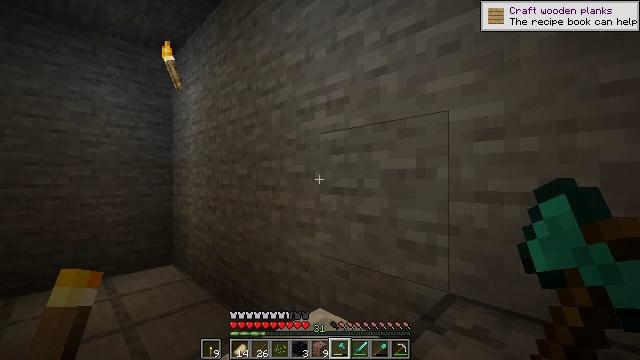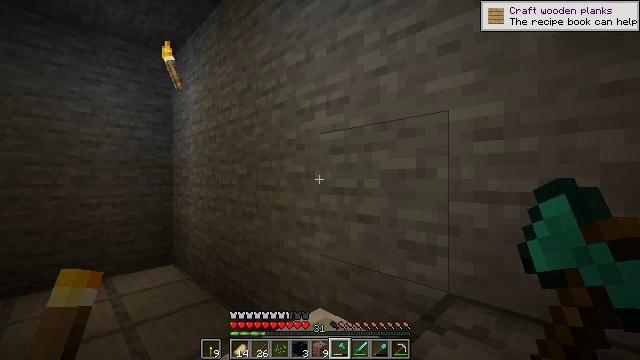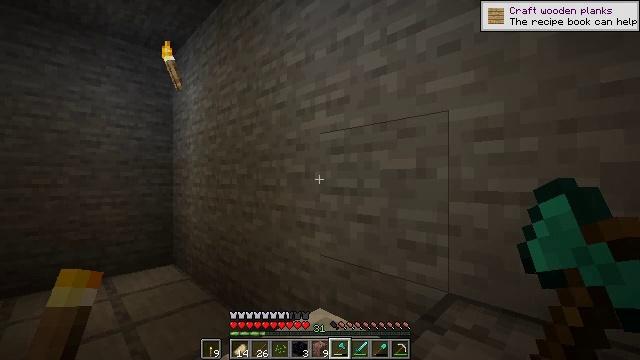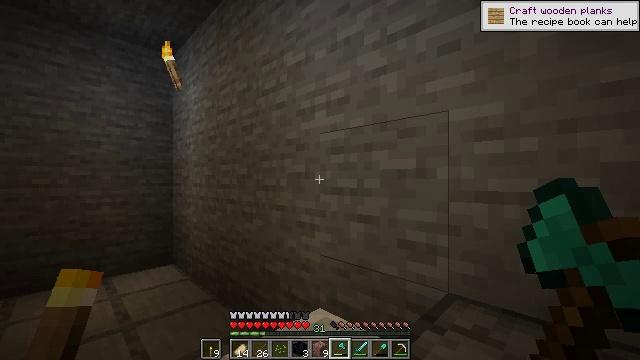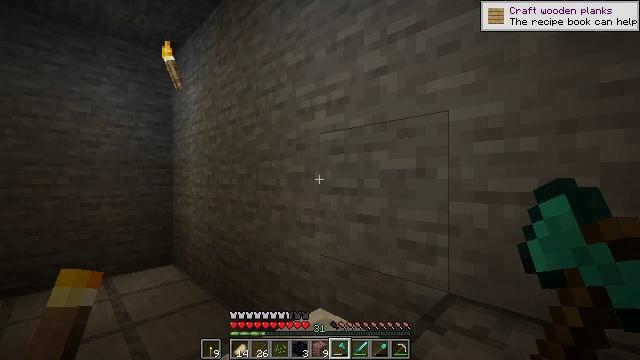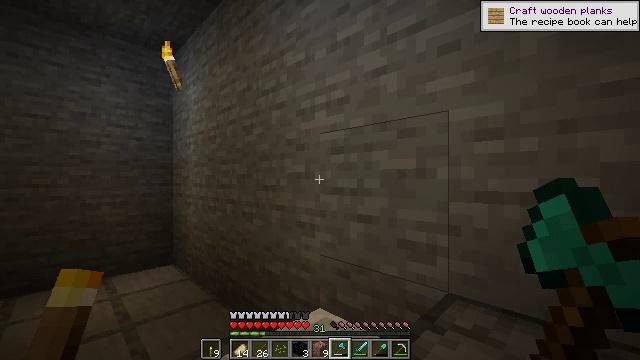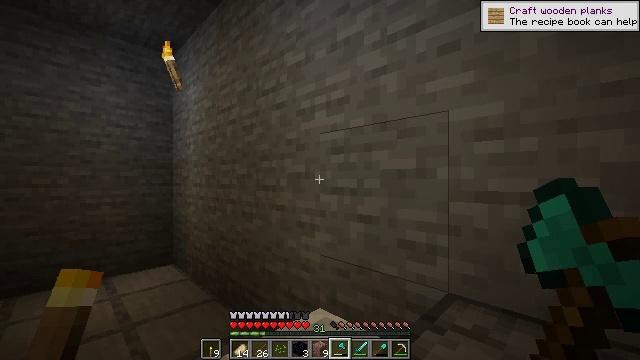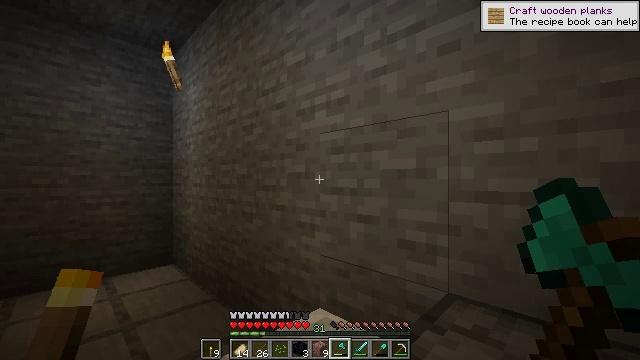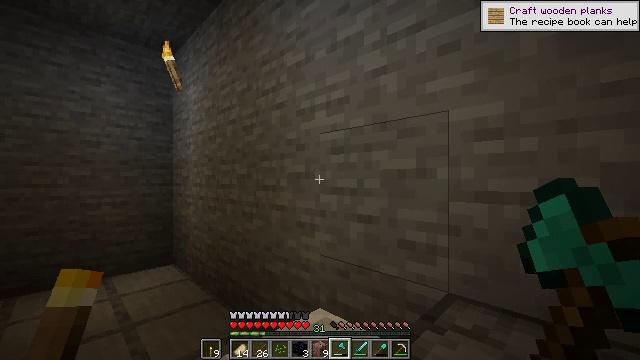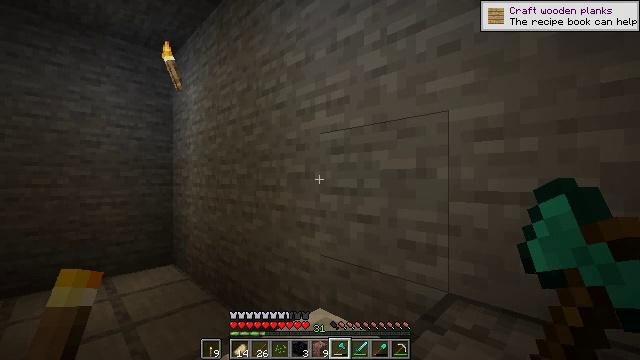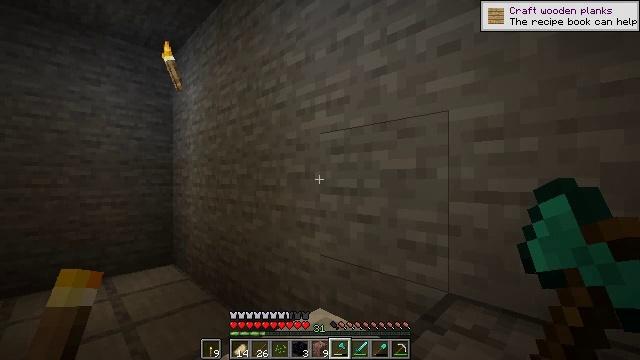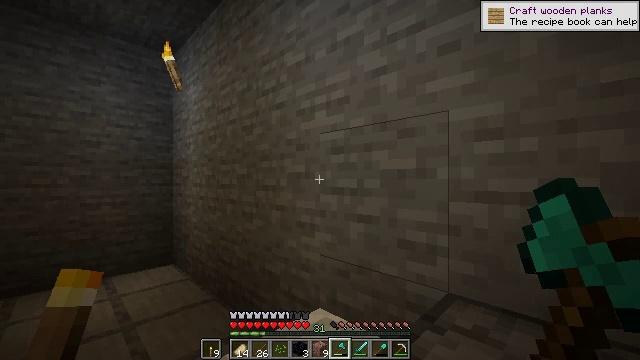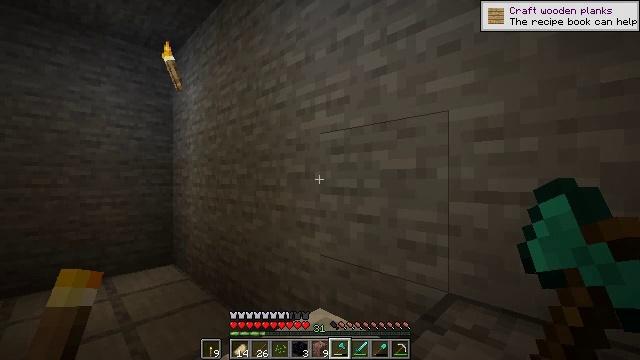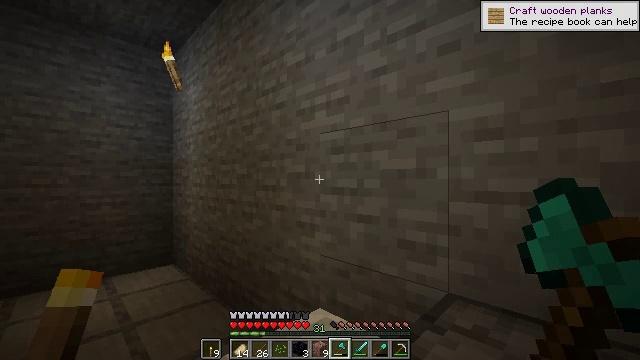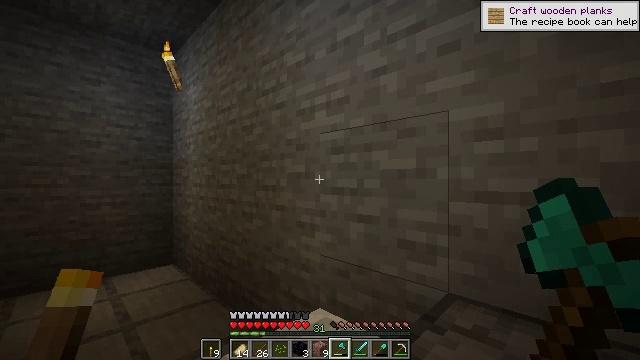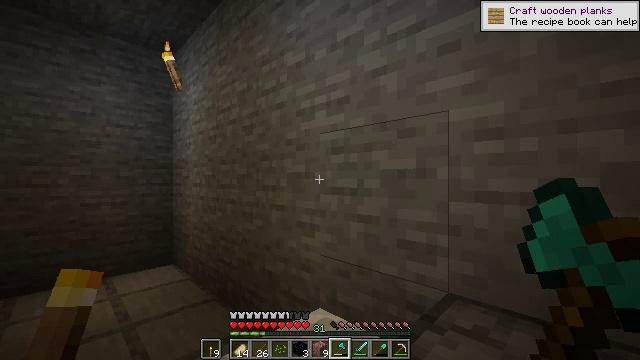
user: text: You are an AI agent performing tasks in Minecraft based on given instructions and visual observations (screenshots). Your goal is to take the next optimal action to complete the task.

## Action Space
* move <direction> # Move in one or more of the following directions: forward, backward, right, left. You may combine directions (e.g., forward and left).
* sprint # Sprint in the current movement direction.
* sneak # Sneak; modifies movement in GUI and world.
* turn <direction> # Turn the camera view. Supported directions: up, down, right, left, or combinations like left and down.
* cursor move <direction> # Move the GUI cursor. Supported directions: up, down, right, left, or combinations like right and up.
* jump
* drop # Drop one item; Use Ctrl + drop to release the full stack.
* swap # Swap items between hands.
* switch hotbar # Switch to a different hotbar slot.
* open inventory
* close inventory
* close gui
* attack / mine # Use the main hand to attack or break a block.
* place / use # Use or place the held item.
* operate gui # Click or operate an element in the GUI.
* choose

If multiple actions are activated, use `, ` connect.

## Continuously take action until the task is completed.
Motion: motion action
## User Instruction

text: Build rails by arranging iron ingots and a stick on the crafting table.
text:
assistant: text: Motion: no_op
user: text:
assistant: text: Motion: no_op
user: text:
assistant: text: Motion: no_op
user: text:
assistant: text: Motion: no_op
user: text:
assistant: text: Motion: no_op
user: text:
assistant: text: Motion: no_op
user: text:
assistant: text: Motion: no_op
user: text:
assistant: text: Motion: no_op
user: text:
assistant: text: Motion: no_op
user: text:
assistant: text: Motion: no_op
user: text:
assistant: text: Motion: no_op
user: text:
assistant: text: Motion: no_op
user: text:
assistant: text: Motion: no_op
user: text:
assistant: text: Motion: no_op
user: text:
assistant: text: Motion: no_op
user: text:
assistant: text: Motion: no_op
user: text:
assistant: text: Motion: no_op
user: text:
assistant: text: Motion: no_op
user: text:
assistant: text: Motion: no_op
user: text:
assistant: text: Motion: no_op
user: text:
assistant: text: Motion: no_op
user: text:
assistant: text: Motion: no_op
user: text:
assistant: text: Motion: no_op
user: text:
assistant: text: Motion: no_op
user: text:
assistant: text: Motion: no_op
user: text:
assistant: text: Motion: no_op
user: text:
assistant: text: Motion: no_op
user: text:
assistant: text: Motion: no_op
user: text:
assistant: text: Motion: no_op
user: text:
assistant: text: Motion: no_op